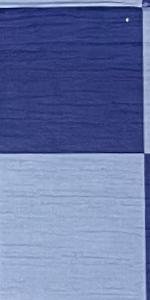
Label: Empty